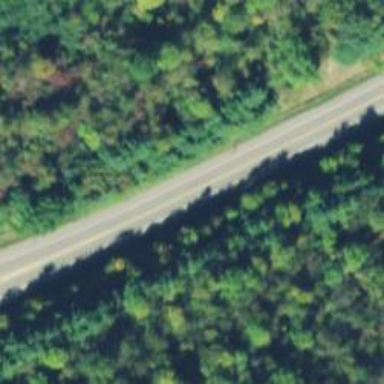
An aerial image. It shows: Trunk highway with expressway features.